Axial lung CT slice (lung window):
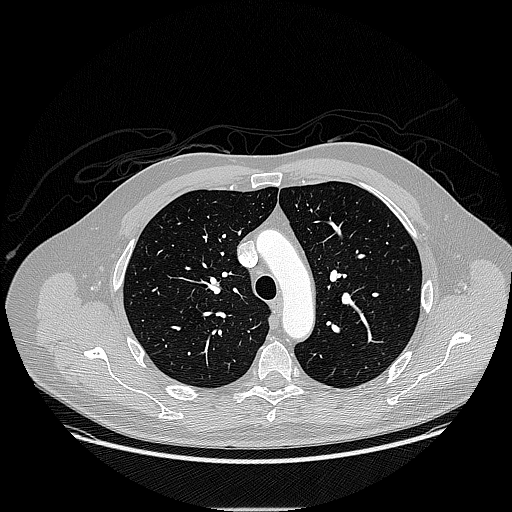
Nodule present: no